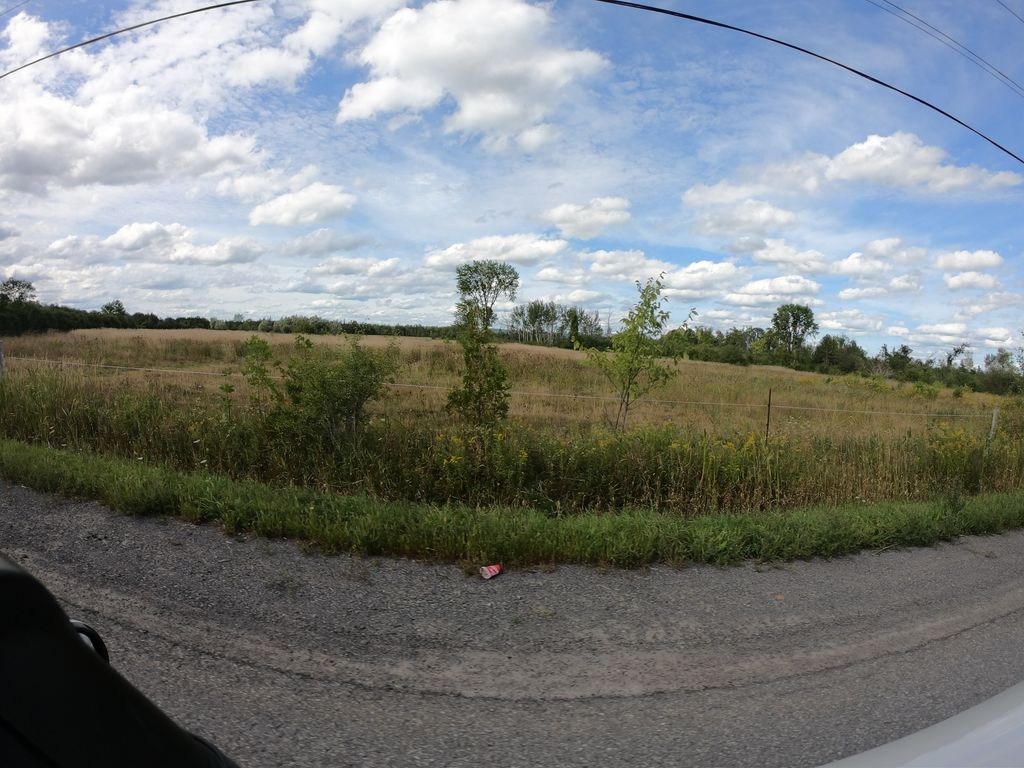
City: ottawa-gatineau